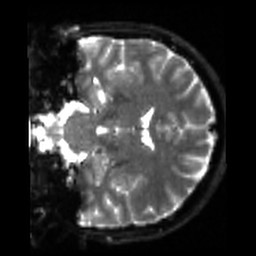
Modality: sbref
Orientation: coronal
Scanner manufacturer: siemens
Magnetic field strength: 3 T
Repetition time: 4 s
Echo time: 0.0594 s